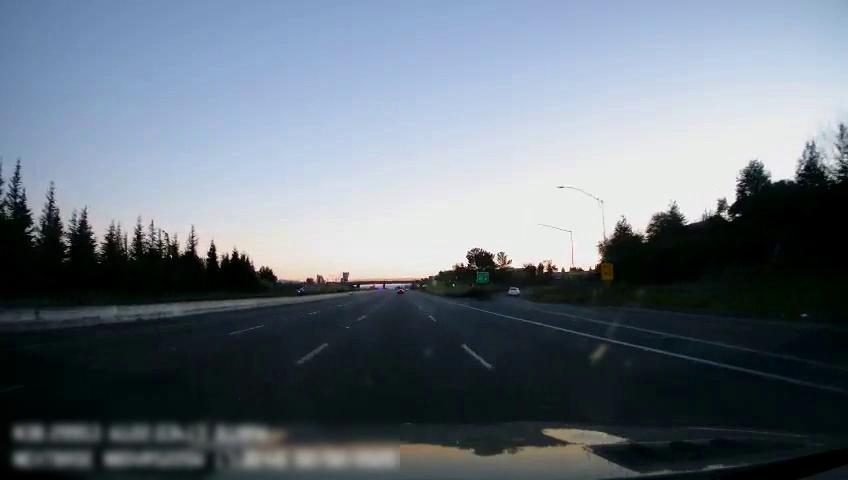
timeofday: Day
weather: Sunny
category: Drivable Space
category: Vehicles | Car
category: Lanes | Current Lane
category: Lanes | Current Lane
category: Lanes | Alternate Lane
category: Lanes | Alternate Lane
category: Lanes | Alternate Lane
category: Traffic | Signs
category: Traffic | Signs